Aerial crown-view tile of a tropical tree (Barro Colorado Island, Panama), acquired 20250915:
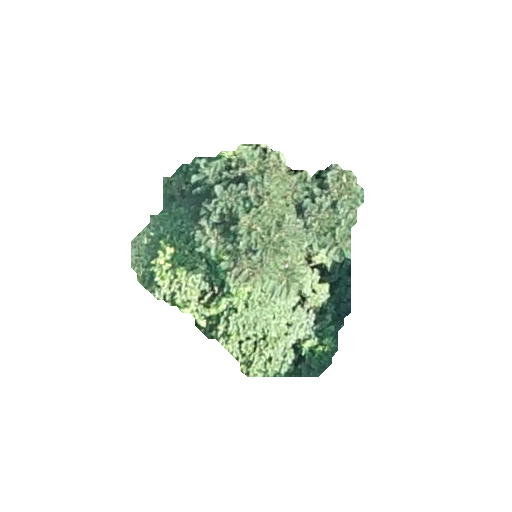
Species: Jacaranda copaia
GBIF accepted scientific name: Jacaranda copaia
Crown area: 54.45 m²